Question: I'm getting the above error when passing parameter to Crystal Reports in VS 2008
This is how I do it:
'''
reportPath = GetReportPath(ReportType);
CRReport.Load(reportPath);
CrystalReportViewer1.ReportSource = CRReport;
AddParameterToReport("DocumentID", DocumentID);
ConnectionInfo connectionInfo = ConnInfo();
SetDBLogonForReport(connectionInfo, CRReport);
SetDataSetForMultipleSubReport(connectionInfo, CRReport);
'''
'AddParameter()':
'''
ParameterFields parameterFields = CrystalReportViewer1.ParameterFieldInfo;
ParameterValues currentParameterValues = new ParameterValues();
ParameterDiscreteValue parameterDiscreteValue = new ParameterDiscreteValue();
parameterDiscreteValue.Value = CRParamValue;
currentParameterValues.Add(parameterDiscreteValue);
ParameterField parameterField = parameterFields[CRParamName];
parameterField.CurrentValues = currentParameterValues;
'''
And 'ApplyingCurrentValues()':
'''
ParameterFields crParameterFields = CRReport.ParameterFields;
ParameterField crParameterField = new ParameterField();
try
{
// loop through all the sections to find all the report objects
foreach (ParameterField crParameterField1 in crParameterFields)
{
for (int i = 0; i < CRReport.ParameterFields.Count; i++)
{
ParameterValues CrParaVals = new ParameterValues();
DataDefinition CrDataDef = CRReport.DataDefinition;
ParameterFieldDefinitions PFDefs = CrDataDef.ParameterFields;
crParameterFields = CrystalReportViewer1.ParameterFieldInfo;
crParameterField = crParameterFields[i];
CrParaVals = crParameterField.CurrentValues;
CRReport.DataDefinition.ParameterFields[i].ApplyCurrentValues(CrParaVals);
}
}
}
catch (Exception ex)
{
ex = null;
}
'''
Getting the above error in the highlighted line.
Can anyone please help me to solve this?
I have only on parameter field in my Crystal Report as shown below.

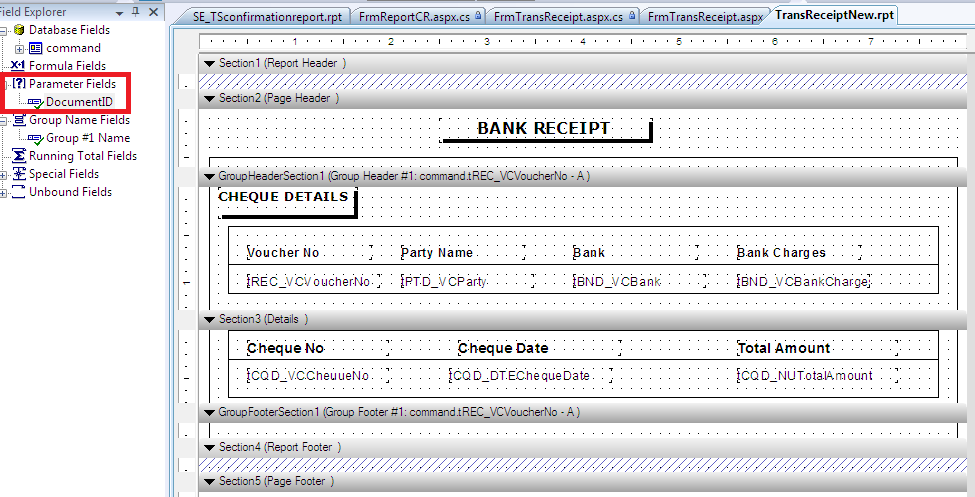
Answer: The above Error was occurred due to mis match of value type in crystal report once i change ,it was working perfectly.
What i did is
Eg:
In crystal report i have given the value type as number.but while passing i passed textbox value which is string type..so i have changed the value type as string in the Crystal report and sent string as a arguments which result in expected solution.